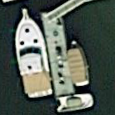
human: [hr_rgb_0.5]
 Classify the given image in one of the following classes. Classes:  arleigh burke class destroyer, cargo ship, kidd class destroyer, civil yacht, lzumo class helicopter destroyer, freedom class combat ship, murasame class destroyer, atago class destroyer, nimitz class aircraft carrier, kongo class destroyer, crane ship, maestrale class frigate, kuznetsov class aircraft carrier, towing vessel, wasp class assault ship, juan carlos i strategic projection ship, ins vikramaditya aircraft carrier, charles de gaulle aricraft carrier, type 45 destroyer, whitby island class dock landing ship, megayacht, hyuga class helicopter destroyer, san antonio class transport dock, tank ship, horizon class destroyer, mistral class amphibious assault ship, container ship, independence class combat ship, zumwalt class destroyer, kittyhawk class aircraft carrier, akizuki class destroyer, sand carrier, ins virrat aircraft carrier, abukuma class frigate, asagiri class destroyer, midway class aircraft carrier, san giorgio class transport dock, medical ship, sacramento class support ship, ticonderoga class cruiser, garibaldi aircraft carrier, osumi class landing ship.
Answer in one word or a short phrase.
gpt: Civil yacht